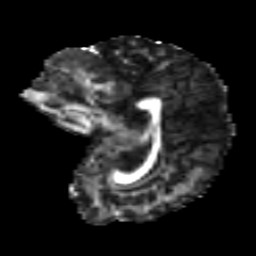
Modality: FA
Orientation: sagittal
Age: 10
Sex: male
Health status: ill
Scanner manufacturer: ge
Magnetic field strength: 3 T
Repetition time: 6.752 s
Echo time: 0.079 s